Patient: sex F, age 56
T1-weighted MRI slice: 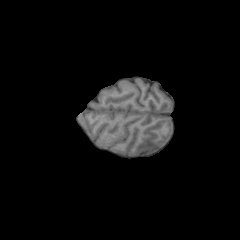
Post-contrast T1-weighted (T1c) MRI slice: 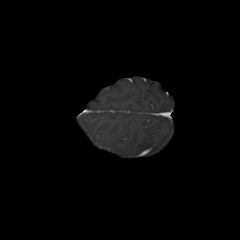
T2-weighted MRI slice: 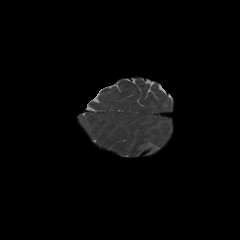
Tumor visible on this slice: yes
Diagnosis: Glioblastoma, IDH-wildtype
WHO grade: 4